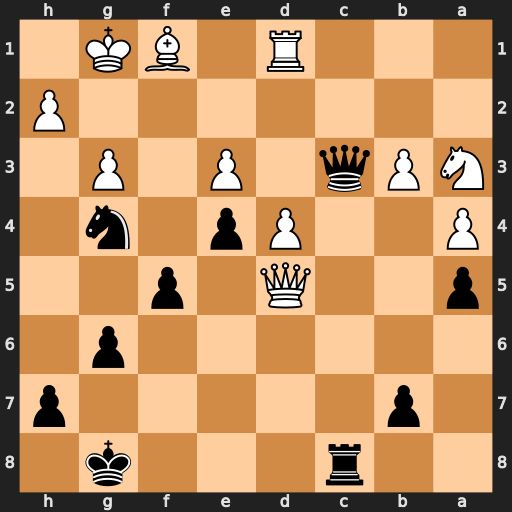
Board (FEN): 2r3k1/1p5p/6p1/p2Q1p2/P2Pp1n1/NPq1P1P1/7P/3R1BK1
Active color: b
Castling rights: -
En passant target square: -
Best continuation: Kg7 Nc4 Rxc4 Qxc4 Qxe3+